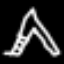
Label: The Eiffel Tower